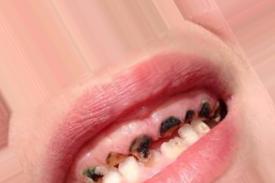
Condition: Caries